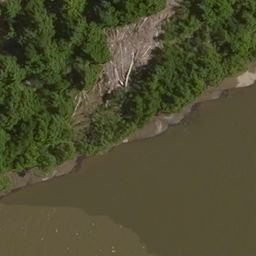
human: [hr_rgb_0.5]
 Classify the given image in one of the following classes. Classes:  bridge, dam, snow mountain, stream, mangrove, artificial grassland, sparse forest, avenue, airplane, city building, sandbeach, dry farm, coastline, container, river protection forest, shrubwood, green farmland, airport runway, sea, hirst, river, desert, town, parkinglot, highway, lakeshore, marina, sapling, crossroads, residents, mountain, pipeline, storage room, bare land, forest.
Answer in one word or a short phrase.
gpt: river protection forest